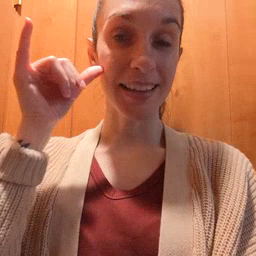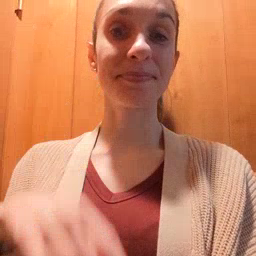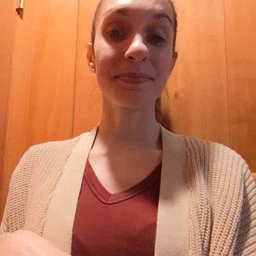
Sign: yesterday